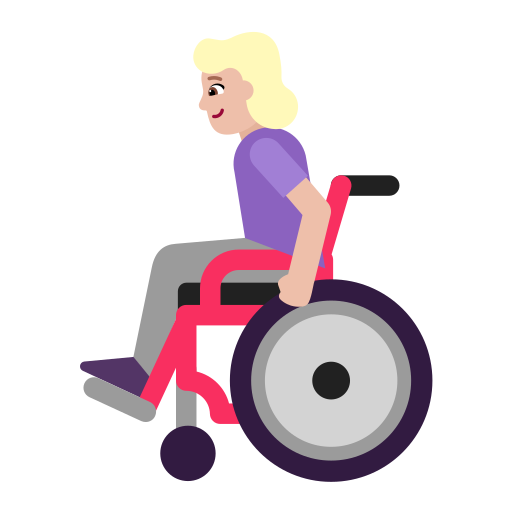
woman in manual wheelchair flat  light